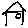
Label: house